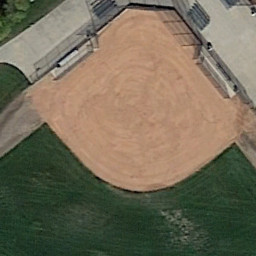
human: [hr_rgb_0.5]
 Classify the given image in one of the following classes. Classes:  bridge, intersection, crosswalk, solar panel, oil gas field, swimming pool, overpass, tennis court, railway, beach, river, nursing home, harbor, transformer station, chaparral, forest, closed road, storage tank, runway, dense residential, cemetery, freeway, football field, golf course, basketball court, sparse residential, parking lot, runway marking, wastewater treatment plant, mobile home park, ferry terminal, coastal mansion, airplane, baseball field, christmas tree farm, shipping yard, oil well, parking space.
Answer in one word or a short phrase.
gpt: baseball field